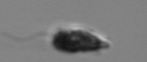
Label: Euglena